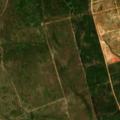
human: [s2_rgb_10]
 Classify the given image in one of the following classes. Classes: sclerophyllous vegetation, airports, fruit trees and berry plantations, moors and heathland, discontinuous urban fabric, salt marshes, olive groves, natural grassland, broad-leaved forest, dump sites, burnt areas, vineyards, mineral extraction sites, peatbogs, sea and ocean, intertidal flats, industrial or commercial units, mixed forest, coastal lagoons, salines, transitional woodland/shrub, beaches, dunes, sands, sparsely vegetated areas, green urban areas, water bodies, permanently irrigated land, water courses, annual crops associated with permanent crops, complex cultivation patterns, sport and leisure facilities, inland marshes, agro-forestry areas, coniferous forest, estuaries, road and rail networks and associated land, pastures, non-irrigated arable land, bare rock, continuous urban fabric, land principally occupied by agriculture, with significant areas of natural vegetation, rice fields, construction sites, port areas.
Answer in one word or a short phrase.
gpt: continuous urban fabric